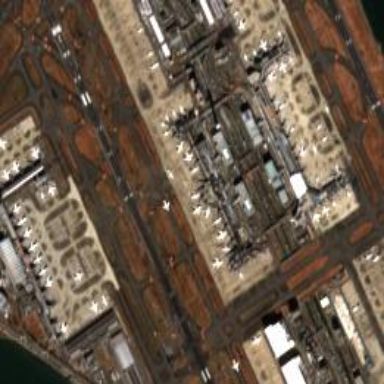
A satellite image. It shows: Apron at the airport.